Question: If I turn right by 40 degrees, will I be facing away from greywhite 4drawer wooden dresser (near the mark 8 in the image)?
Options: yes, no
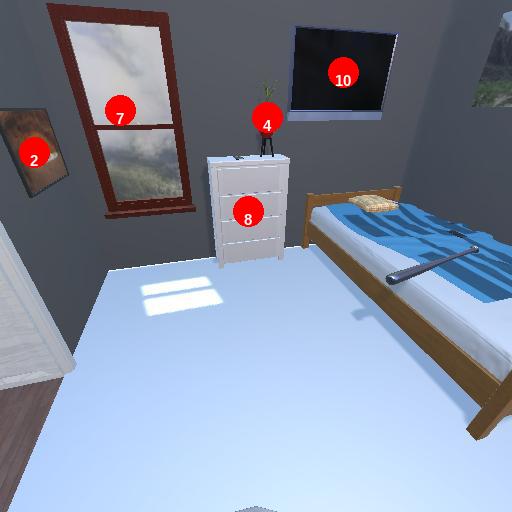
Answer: yes